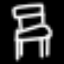
Label: chair